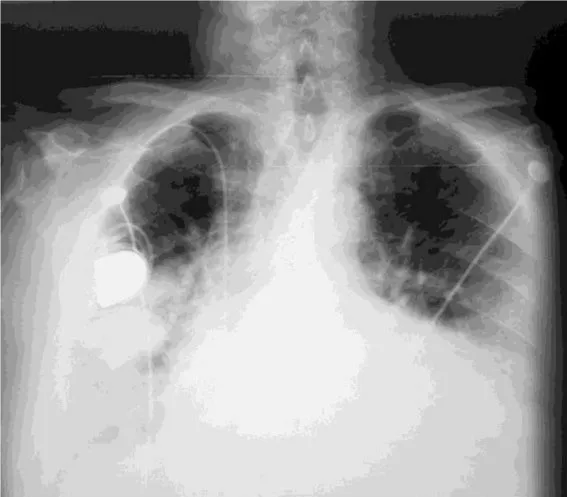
Chest X-ray showing three mass-like opacities in the right lung.
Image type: radiology (x_ray)